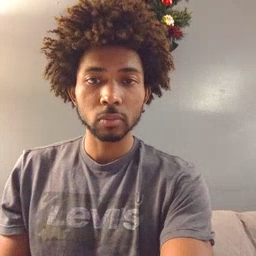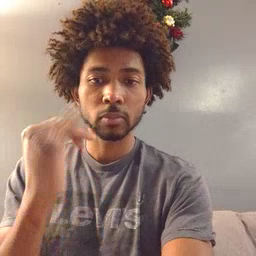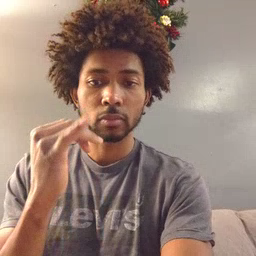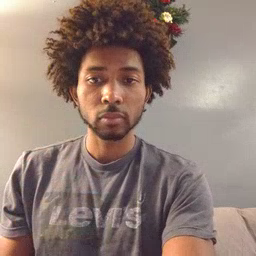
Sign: yellow